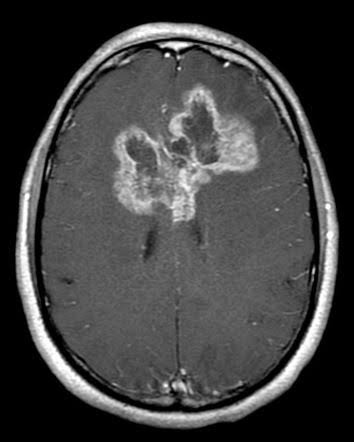
Label: glioma